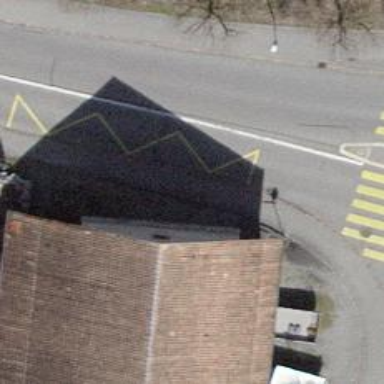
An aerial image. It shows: Bus stop with stop position for public transport.